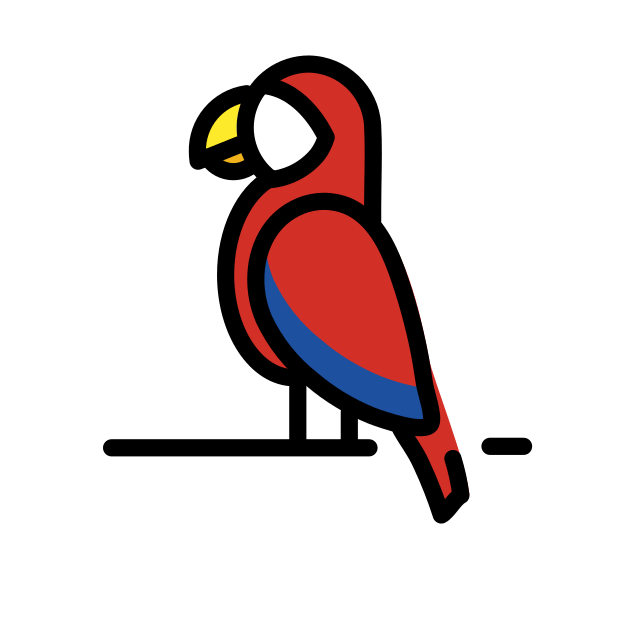
Emoji: 🦜
Name: parrot
Unicode: 0x1f99c